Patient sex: F
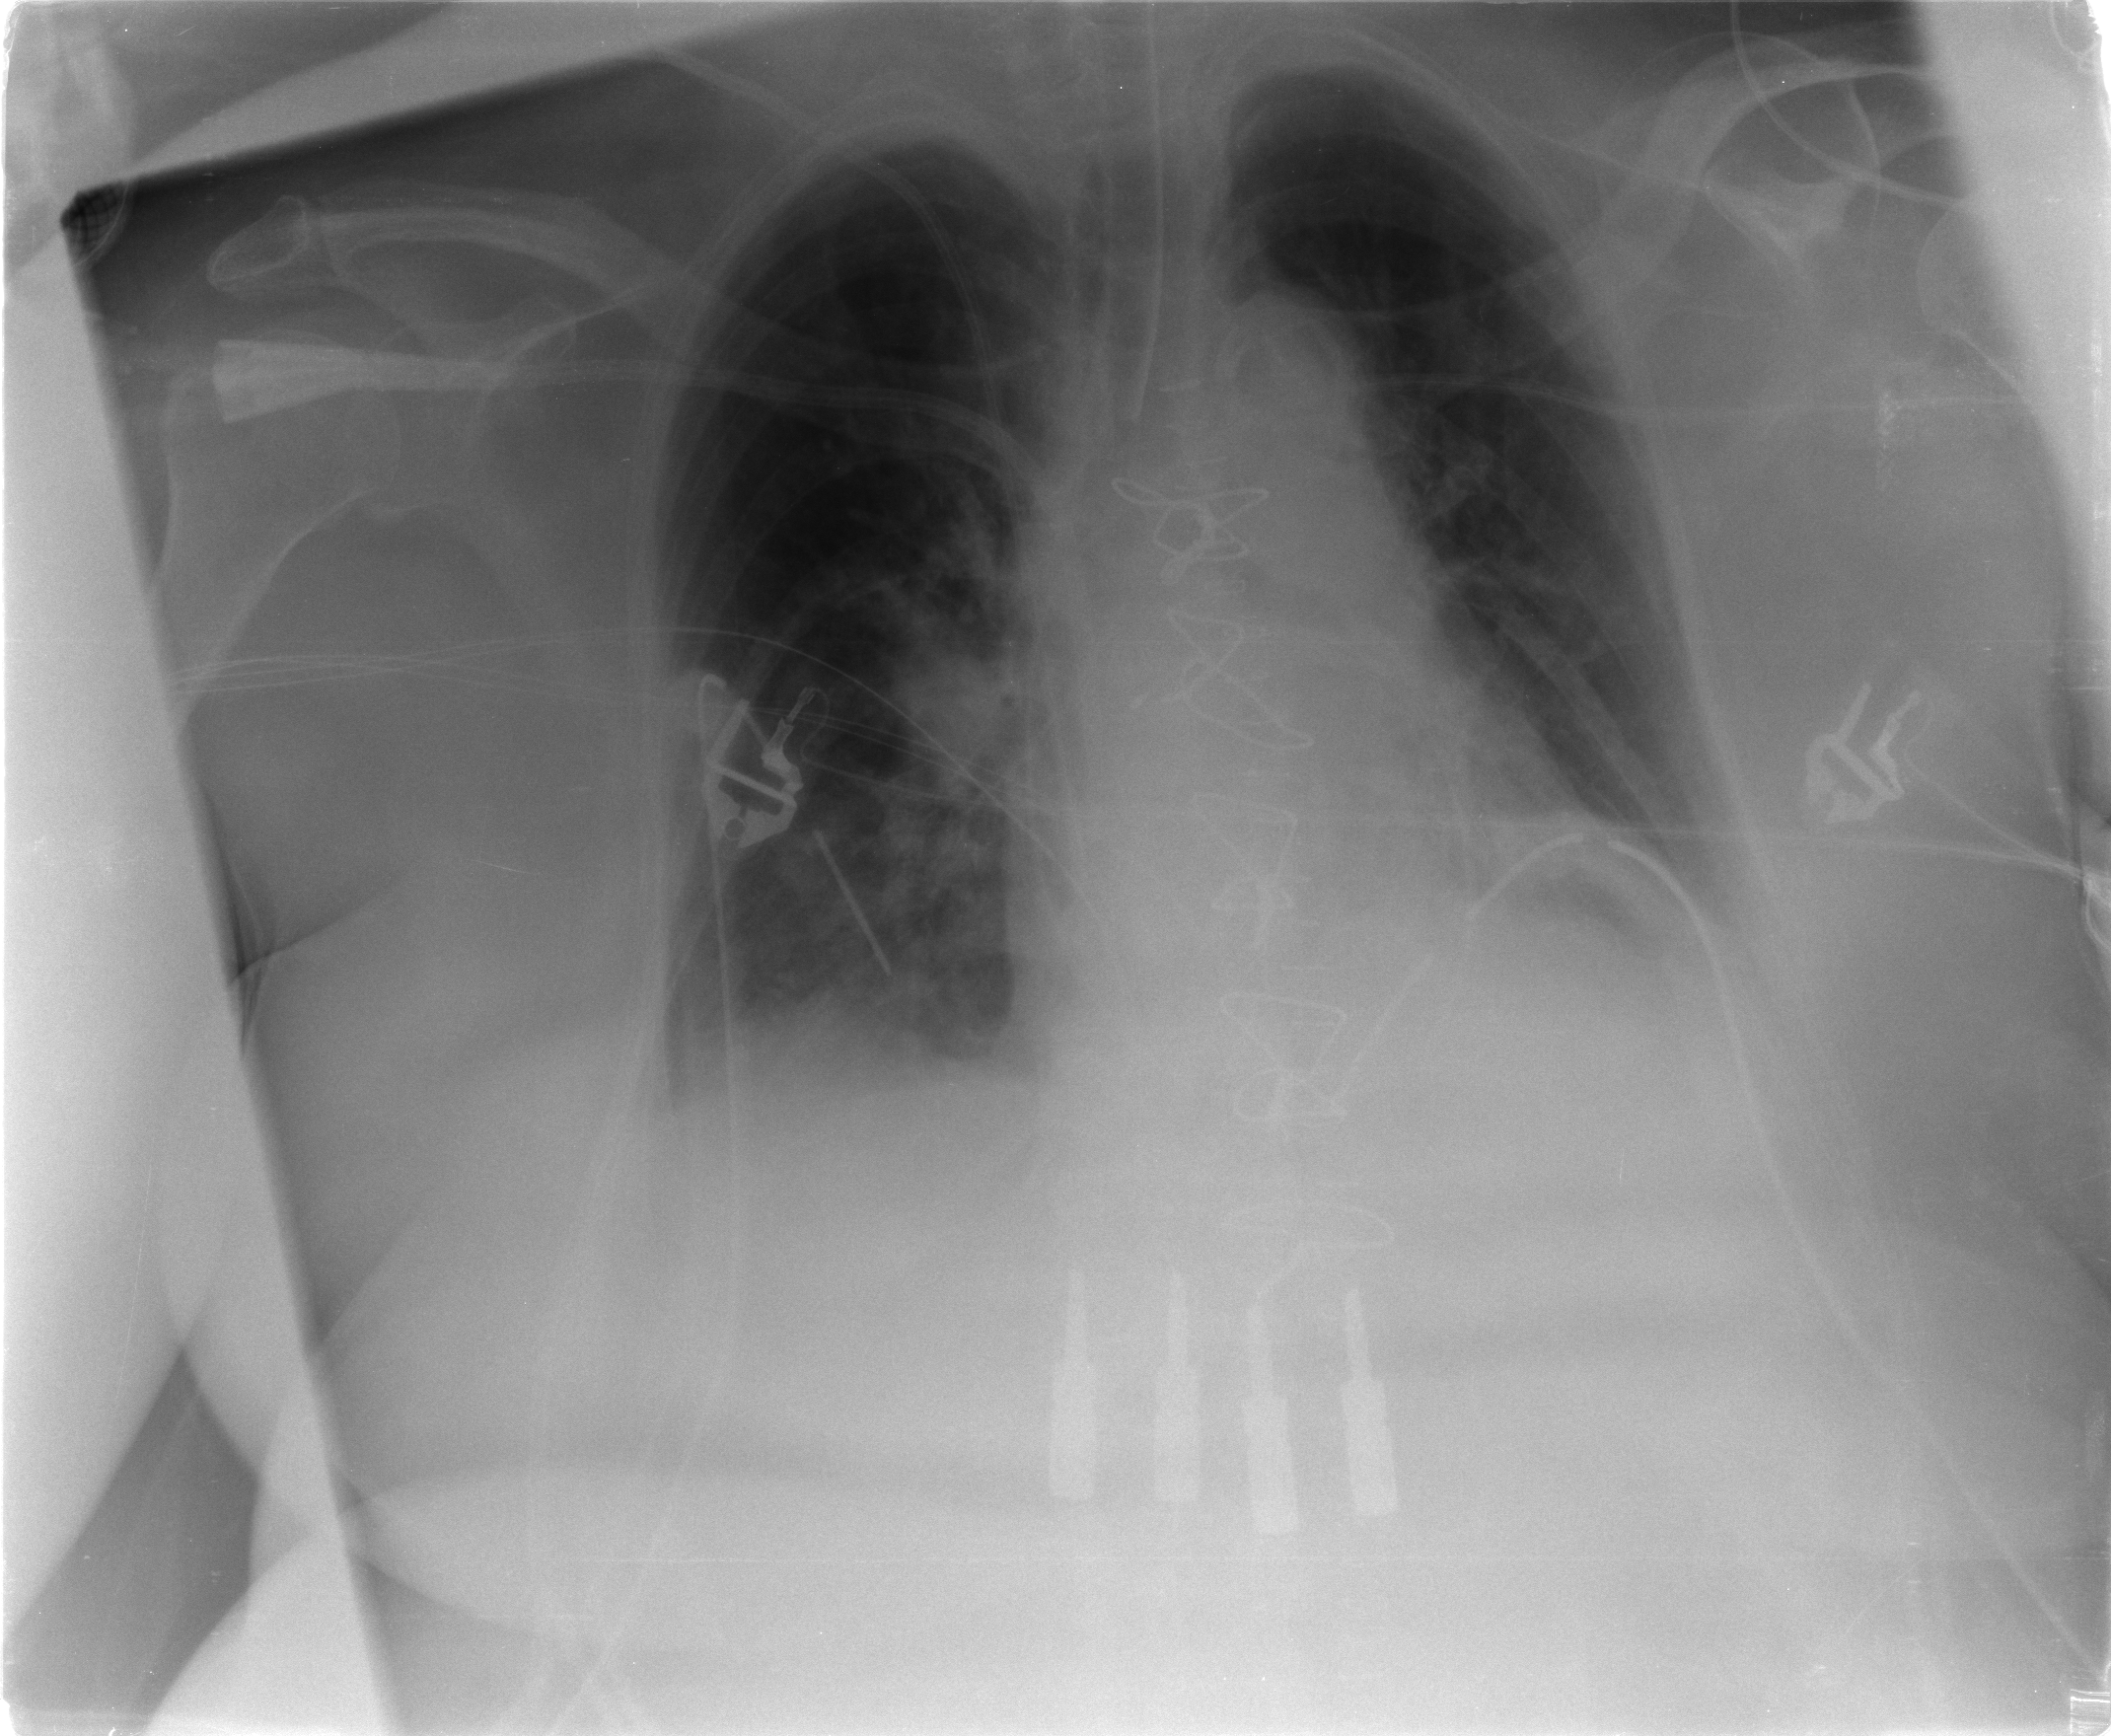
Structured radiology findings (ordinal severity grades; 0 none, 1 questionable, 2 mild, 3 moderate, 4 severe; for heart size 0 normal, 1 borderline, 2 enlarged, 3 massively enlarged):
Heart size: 2
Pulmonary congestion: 2
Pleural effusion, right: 2
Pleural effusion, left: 2
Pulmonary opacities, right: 0
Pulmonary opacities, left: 0
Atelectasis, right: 0
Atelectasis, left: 2